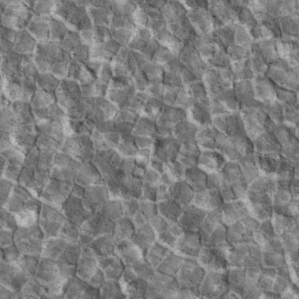
Label: non_frost